Question: I have a table in postgres like below

I want an sql in postgres that count a combination of 2 columns that has YY
Expecting an output like
Combination Count
'''
AB 2
AC 1
AD 2
AZ 1
BC 1
BD 3
BZ 2
CD 2
CZ 0
DZ 1
'''
Can anyone help me?
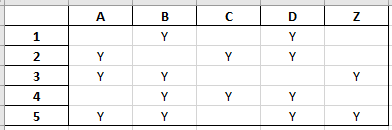
Answer: '''
WITH stacked AS (
SELECT id
, unnest(array['A', 'B', 'C', 'D', 'Z']) AS col_name
, unnest(array[a, b, c, d, z]) AS col_value
FROM test t
)
SELECT combo, sum(cnt) AS count
FROM (
SELECT t1.id, t1.col_name || t2.col_name AS combo
, (CASE WHEN t1.col_value = 'Y' AND t2.col_value = 'Y' THEN 1 ELSE 0 END) AS cnt
FROM stacked t1
INNER JOIN stacked t2
ON t1.id = t2.id
AND t1.col_name < t2.col_name) t3
GROUP BY combo
ORDER BY combo
'''
yields
'''
| combo | count |
|-------+-------|
| AB | 2 |
| AC | 1 |
| AD | 2 |
| AZ | 2 |
| BC | 1 |
| BD | 3 |
| BZ | 2 |
| CD | 2 |
| CZ | 0 |
| DZ | 1 |
'''
The 'unnest'ing recipe for unpivoting the table comes from <URL>.
---
To count occurrances of 'YYY' among 3 columns you could use:
'''
WITH stacked AS (
SELECT id
, unnest(array['A', 'B', 'C', 'D', 'Z']) AS col_name
, unnest(array[a, b, c, d, z]) AS col_value
FROM test t
)
SELECT combo, sum(cnt) AS count
FROM (
SELECT t1.id, t1.col_name || t2.col_name || t3.col_name AS combo
, (CASE WHEN t1.col_value = 'Y'
AND t2.col_value = 'Y'
AND t3.col_value = 'Y' THEN 1 ELSE 0 END) AS cnt
FROM stacked t1
INNER JOIN stacked t2
ON t1.id = t2.id
INNER JOIN stacked t3
ON t1.id = t3.id
AND t1.col_name < t2.col_name
And t2.col_name < t3.col_name
) t3
GROUP BY combo
ORDER BY combo
;
'''
which yields
'''
| combo | count |
|-------+-------|
| ABC | 0 |
| ABD | 1 |
| ABZ | 2 |
| ACD | 1 |
| ACZ | 0 |
| ADZ | 1 |
| BCD | 1 |
| BCZ | 0 |
| BDZ | 1 |
| CDZ | 0 |
'''
Or, to handle combinations of N columns, you could use 'WITH RECURSIVE':
For example, for 'N = 3',
'''
WITH RECURSIVE result AS (
WITH stacked AS (
SELECT id
, unnest(array['A', 'B', 'C', 'D', 'Z']) AS col_name
, unnest(array[a, b, c, d, z]) AS col_value
FROM test t)
SELECT id, array[col_name] AS path, array[col_value] AS path_val, col_name AS last_name
FROM stacked
UNION
SELECT r.id, path || s.col_name, path_val || s.col_value, s.col_name
FROM result r
INNER JOIN stacked s
ON r.id = s.id
AND s.col_name > r.last_name
WHERE array_length(r.path, 1) < 3) -- Change 3 to your value for N
SELECT combo, sum(cnt)
FROM (
SELECT id, array_to_string(path, '') AS combo, (CASE WHEN 'Y' = all(path_val) THEN 1 ELSE 0 END) AS cnt
FROM result
WHERE array_length(path, 1) = 3) t -- Change 3 to your value for N
GROUP BY combo
ORDER BY combo
'''
Note that 'N = 3' is used in 2 places in the SQL above.